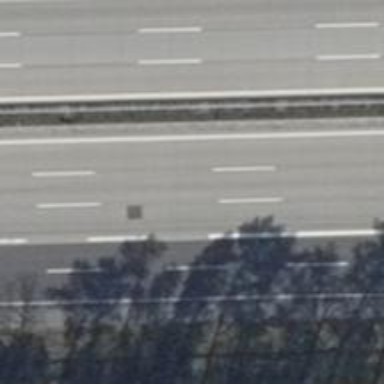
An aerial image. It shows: Motorway with concrete surface.